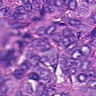
Metastatic tissue present: yes